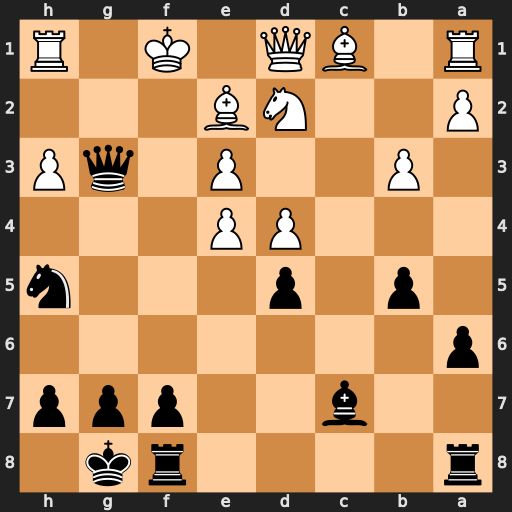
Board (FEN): r4rk1/2b2ppp/p7/1p1p3n/3PP3/1P2P1qP/P2NB3/R1BQ1K1R
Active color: b
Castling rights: -
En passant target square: -
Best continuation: f5 exd5 f4 e4 f3